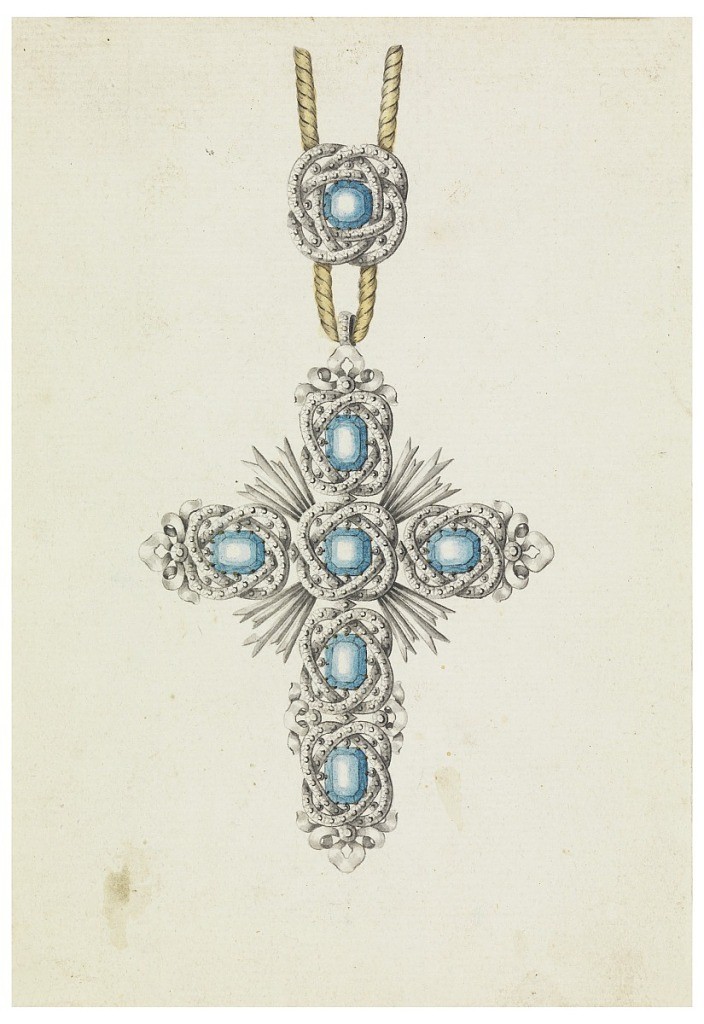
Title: Design for a Cross Pendant
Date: late 18th century
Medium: Pen and black ink, brush and blue, yellow, gray watercolor, gold on paper
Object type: Drawing
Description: Jewelry design for a pendant in the form of a cross. Hanging from a cord which is fastened by an agraffe (metal clasp); a blue diamond framed by an interlaced band composed of white diamonds. The pendant is a cross composed of five blue diamonds each, framed by two entwined oval bands. In the corners are rays.